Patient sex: M
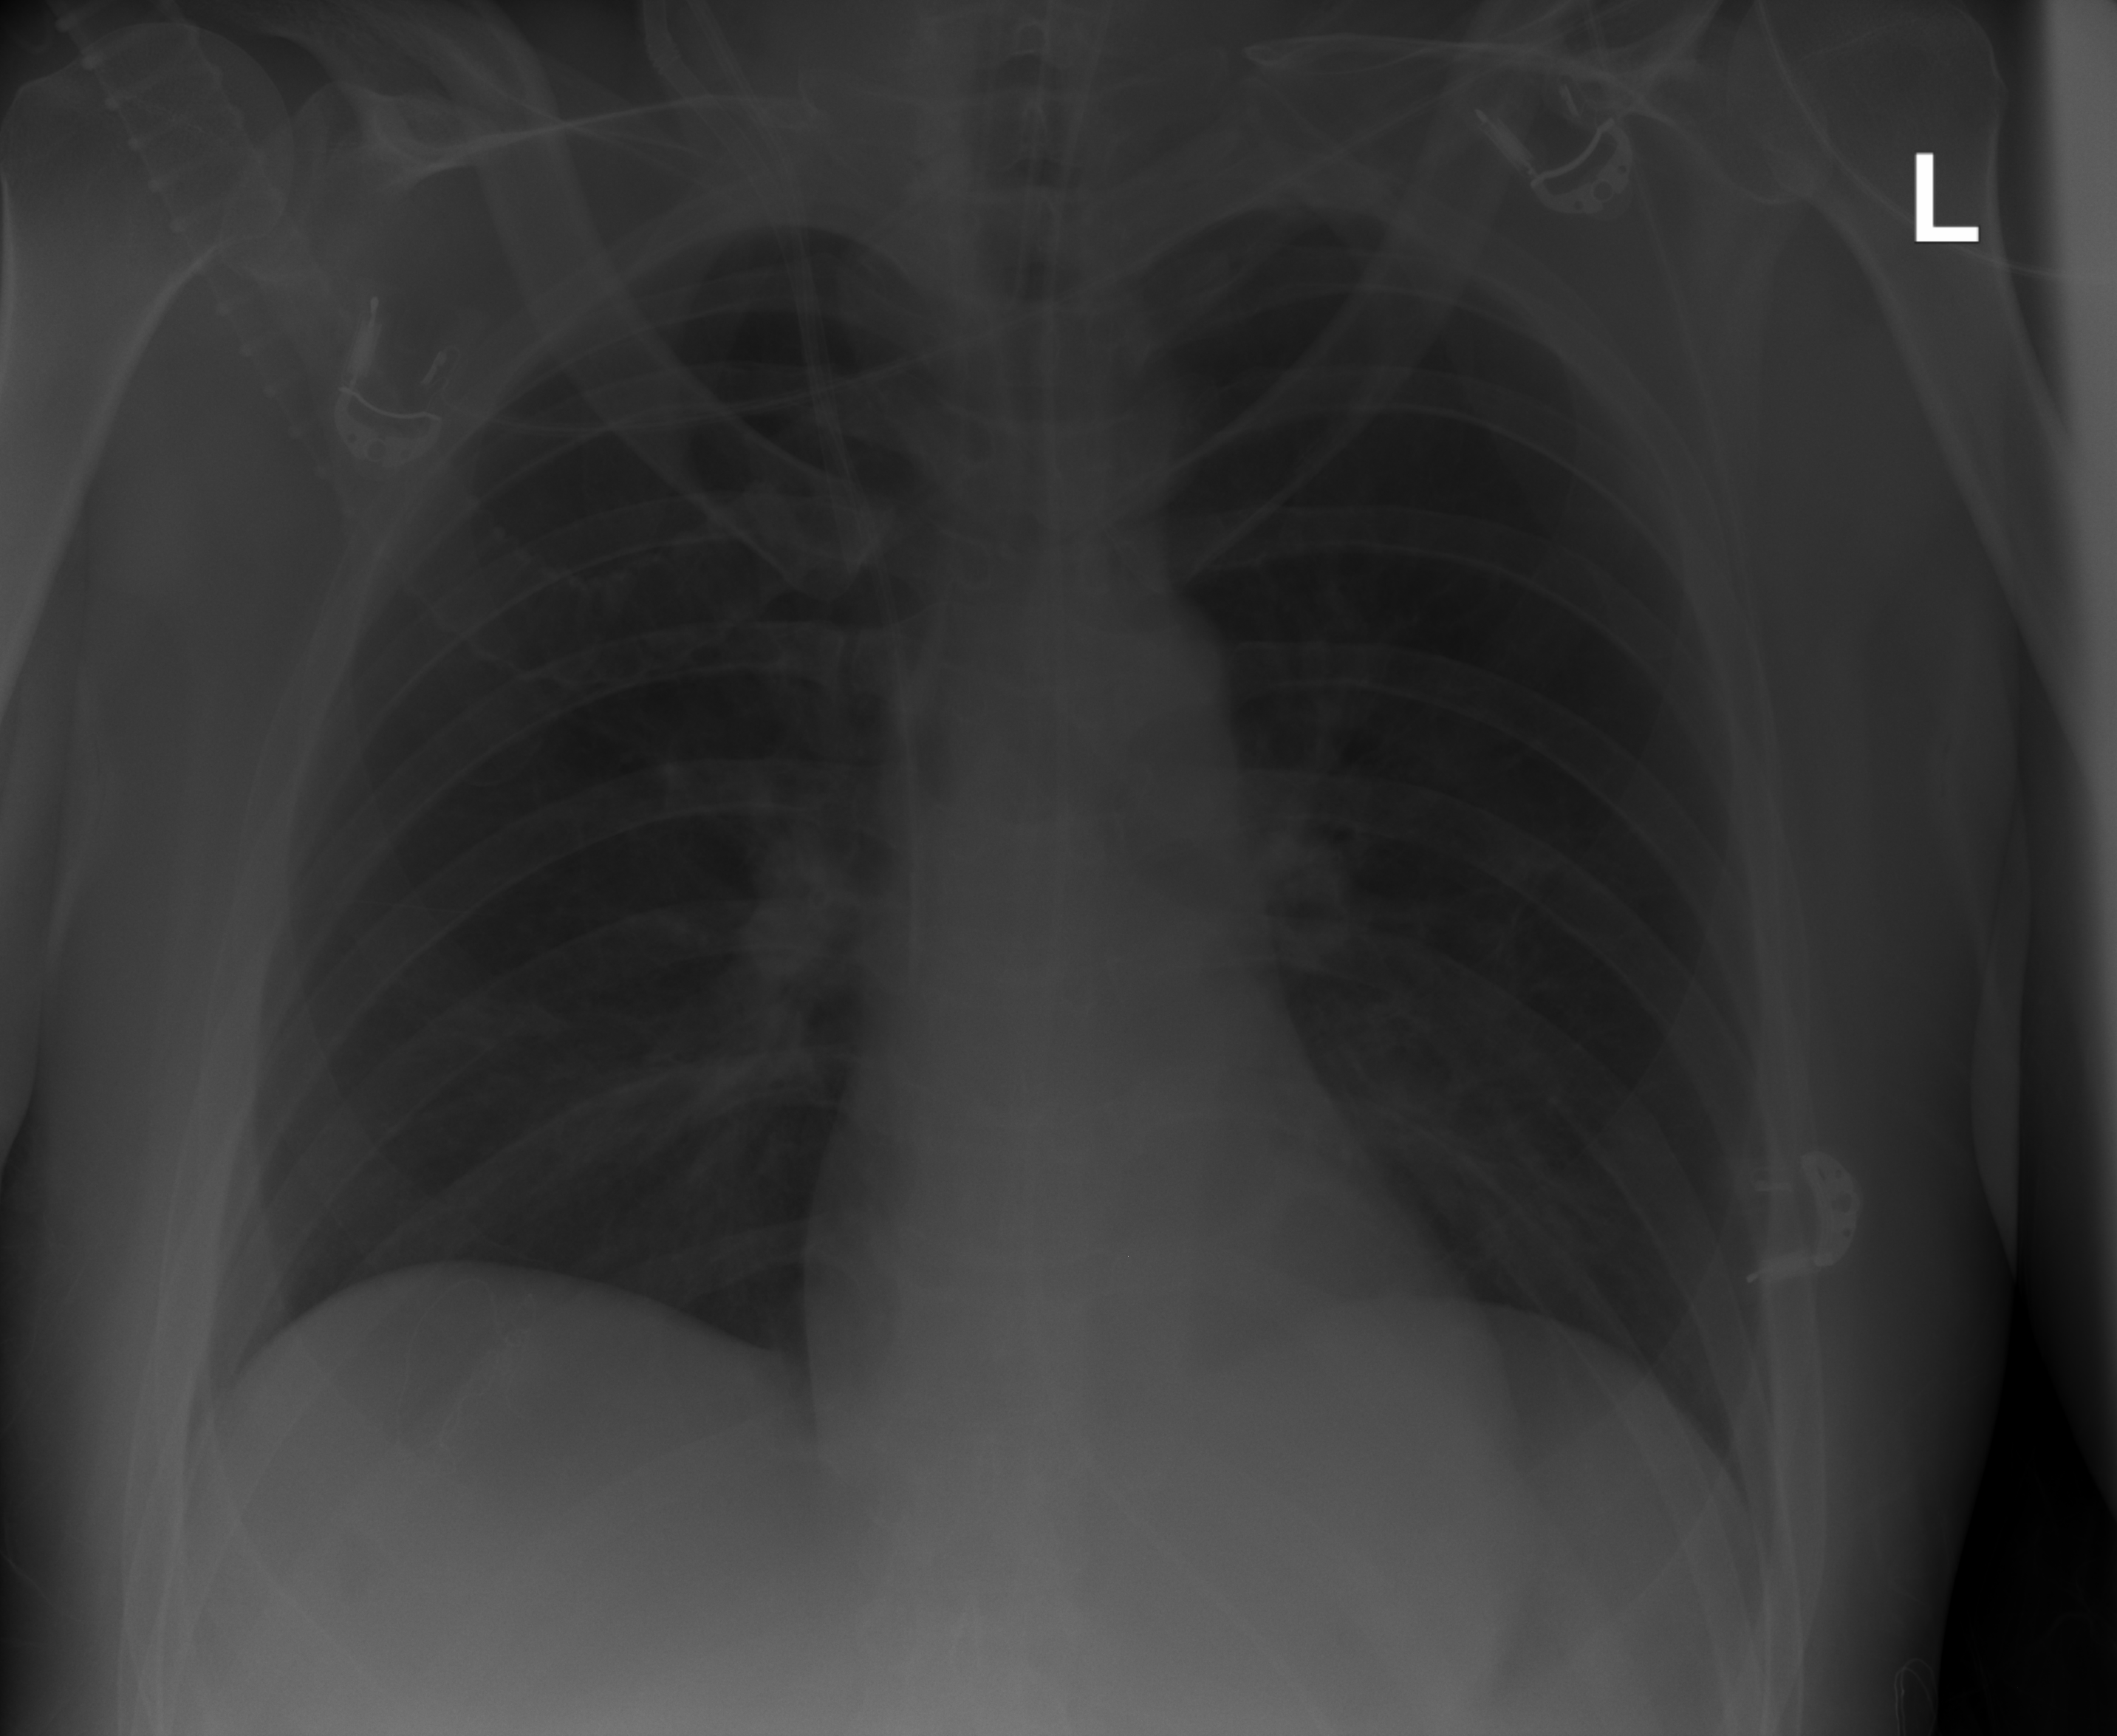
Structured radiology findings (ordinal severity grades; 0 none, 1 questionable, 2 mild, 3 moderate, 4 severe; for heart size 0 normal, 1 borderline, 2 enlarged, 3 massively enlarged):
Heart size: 0
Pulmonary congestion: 0
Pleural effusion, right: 0
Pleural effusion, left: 0
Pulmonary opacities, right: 0
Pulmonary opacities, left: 0
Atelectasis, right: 0
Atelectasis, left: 0